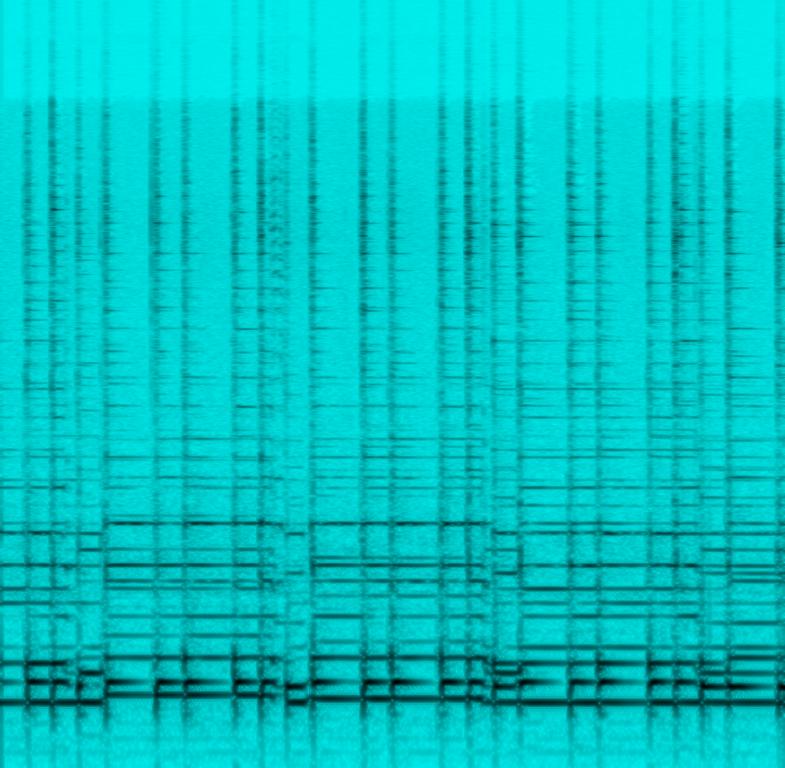
This is an acoustic piece. There is a male vocalist singing melodically. There is a simple tune being played on a ukulele. The atmosphere of the piece is easygoing. This piece could be used in the background of wholesome social media content.